一年级 · 算术
惠民商店进了三种饮料。（10 分）

6 箱

30 箱

（1）可乐和橙汁一共有多少箱？（5 分）

口答: 可乐和橙汁一共有 $\square$ 箱。

（2）今天共卖出 8 箱牛奶, 还剩多少箱牛奶?（5 分）

口答: 还剩 $\square$ 箱牛奶。
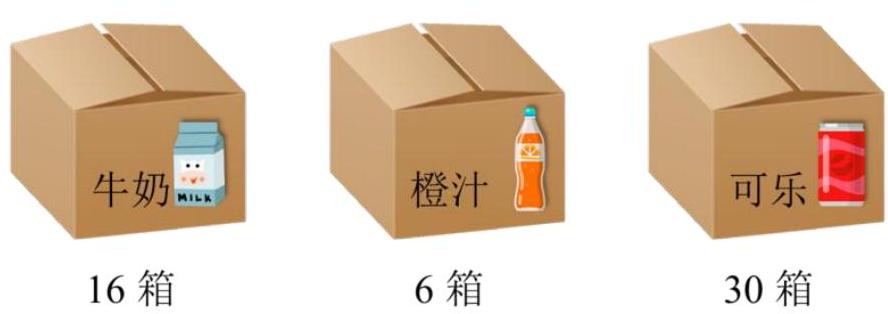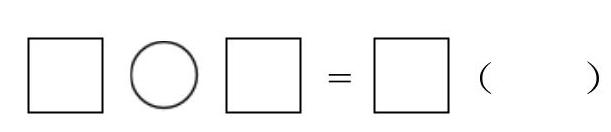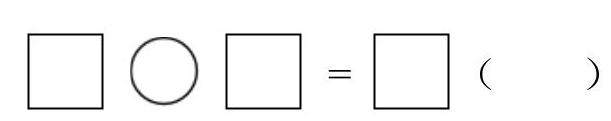
答案: 详解(1) $6+30=36$ (箱) 或 $30+6=36$ （箱）

4.5 分【列式 2 分, 结果 2.5 分】

$36 \cdots \cdots \cdots \cdots 0.5$ 分

(2) $16-8=8$ (箱) $\cdots \cdots \cdots \cdots \cdot 4.5$ 分【列式 2 分, 结果 2.5 分】

第 2 页共 2 页
$8 \cdots \cdots \cdots \cdots 0.5$ 分